【题型】填空题　【知识点】立体几何　【难度】medium
如图，四棱锥 \(P-ABCD\) 中，底面 \(ABCD\) 是边长为 2 的正方形，\(PA \perp\) 平面 \(ABCD\)，\(PA=2\)，则点 \(A\) 到平面 \(PBC\) 的距离为 \underline{\quad\quad}。

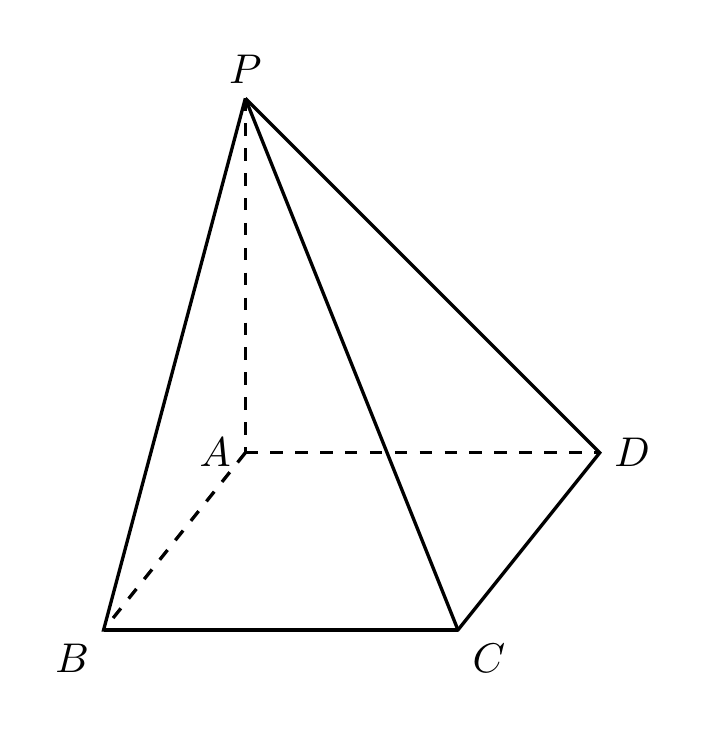
【解答】
\textbf{【答案】}\(\sqrt{2}\)

\vspace{0.5em}
\textbf{【知识点】}证明线面垂直、求点面距离、线面垂直证明线线垂直

\vspace{0.5em}
\textbf{【分析】}利用线面垂直的性质得到 \(PA \perp BC\)，又 \(AB \perp BC\)，由线面垂直的判定定理，可得 \(BC \perp\) 面 \(PAB\)，从而可得 \(PB \perp BC\)，再分别求出 \(S_{\triangle PBC}\)，\(S_{\triangle ABC}\)，利用等体积法，即可求解。

\vspace{0.5em}
\textbf{【详解】}因为 \(PA \perp\) 平面 \(ABCD\)，又 \(BC \subset\) 面 \(ABCD\)，则 \(PA \perp BC\)，\\
又 \(AB \perp BC\)，\(PA \cap AB = A\)，\(PA, AB \subset\) 面 \(PAB\)，所以 \(BC \perp\) 面 \(PAB\)，\\
又 \(PB \subset\) 面 \(PAB\)，所以 \(PB \perp BC\)，又 \(PA=2\)，\(ABCD\) 是边长为 2 的正方形，\\
所以 \(PB = 2\sqrt{2}\)，则 \(S_{\triangle PBC} = \frac{1}{2}|PB| \cdot |BC| = \frac{1}{2} \times 2\sqrt{2} \times 2 = 2\sqrt{2}\)，\(S_{\triangle ABC} = \frac{1}{2} \times 2 \times 2 = 2\)，\\
设点 \(A\) 到平面 \(PBC\) 的距离为 \(h\)，\\
由 \(V_{A-PBC} = V_{P-ABC}\)，得到 \(\frac{1}{3} \times 2 \times 2 = \frac{1}{3} \times 2\sqrt{2}h\)，解得 \(h = \sqrt{2}\)，\\
故答案为：\(\sqrt{2}\)。